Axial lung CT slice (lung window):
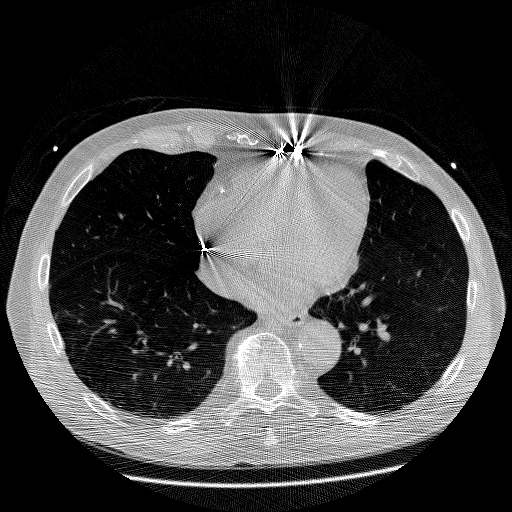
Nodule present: no